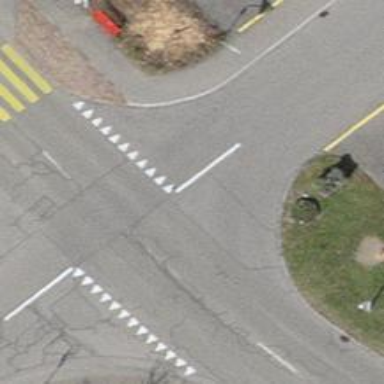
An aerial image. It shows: Road with "give way" sign.